Interaction volume radius: 5 \u00c5
Interaction volume height: 20 \u00c5
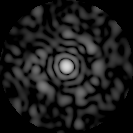
Disorder parameter: 0.8361